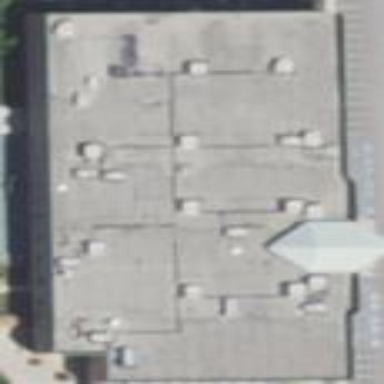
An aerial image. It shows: Fitness center building.